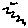
Label: zigzag